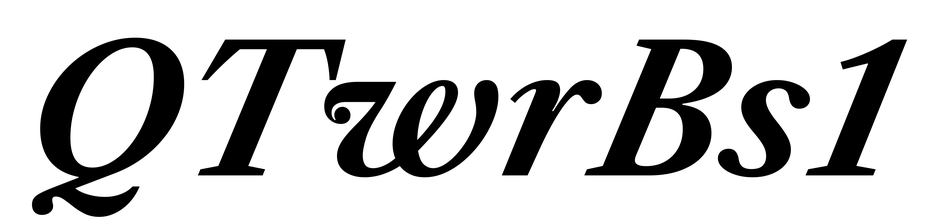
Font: LibreCaslonText-Italic_Bold_Italic